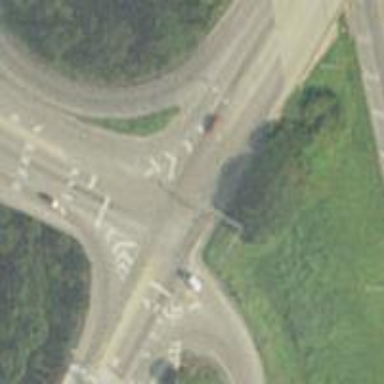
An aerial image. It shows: Primary link highway.